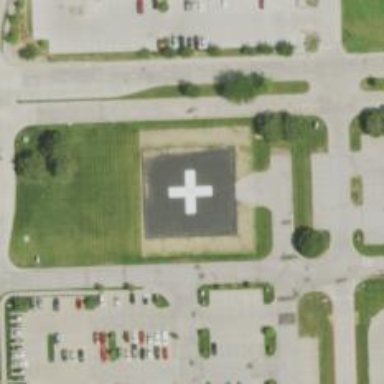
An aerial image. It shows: Image of helipad at airport.